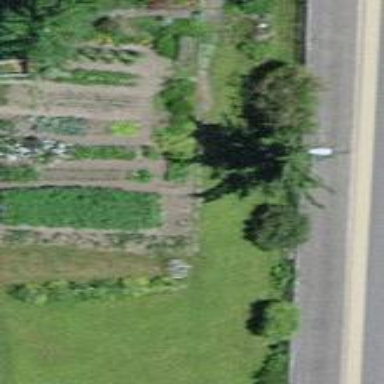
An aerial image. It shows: Garden that is leisure land.